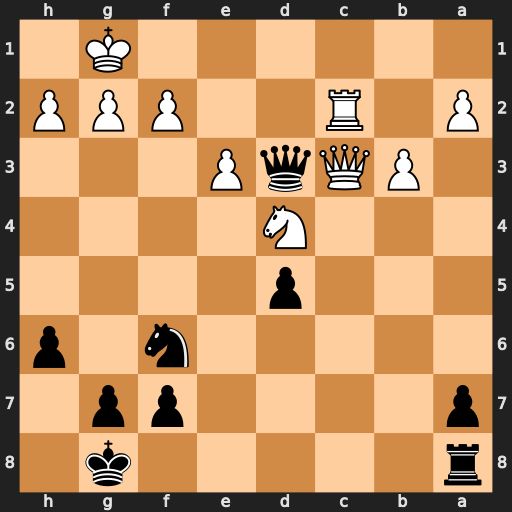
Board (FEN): r5k1/p4pp1/5n1p/3p4/3N4/1PQqP3/P1R2PPP/6K1
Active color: b
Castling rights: -
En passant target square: -
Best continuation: Qd1+ Qe1 Qxe1#